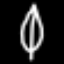
Label: leaf